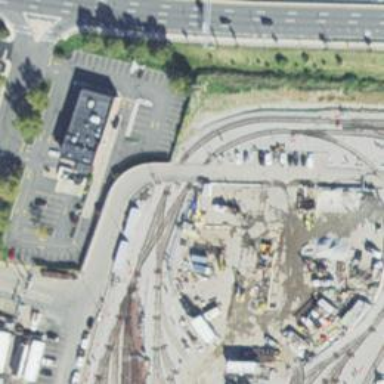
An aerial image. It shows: Electrified rail passing through service yard.